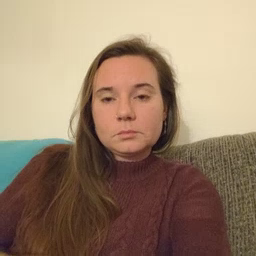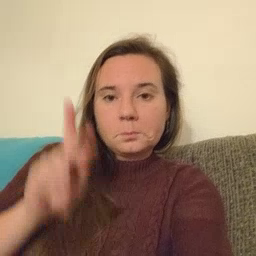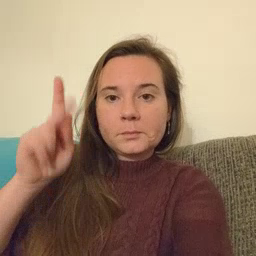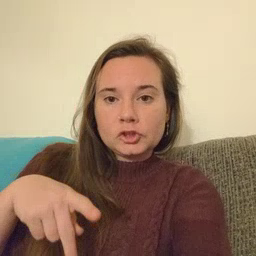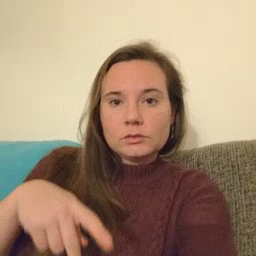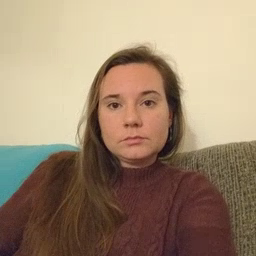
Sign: person